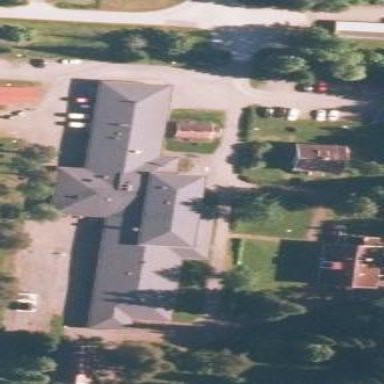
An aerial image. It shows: College building which serves as school.